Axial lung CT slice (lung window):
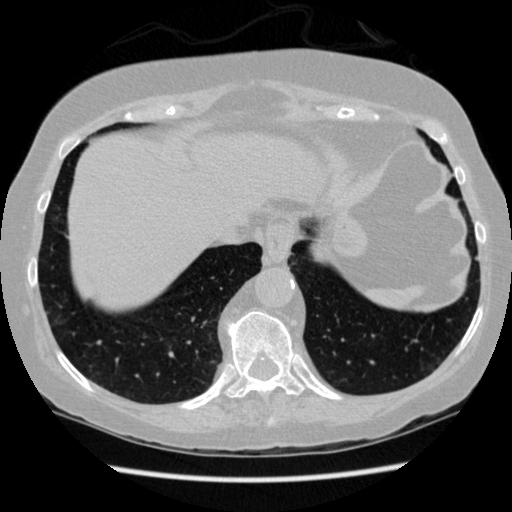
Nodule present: no